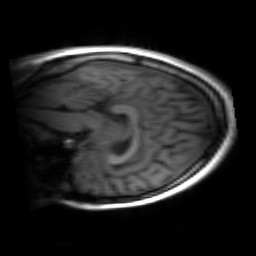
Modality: inplaneT1
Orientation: sagittal
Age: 24
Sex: female
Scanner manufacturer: siemens
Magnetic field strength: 3 T
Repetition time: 1.2 s
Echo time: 0.00251 s